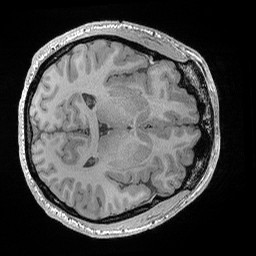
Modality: T1w
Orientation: axial
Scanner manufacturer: siemens
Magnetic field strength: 3 T
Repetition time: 0.02 s
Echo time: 0.00492 s